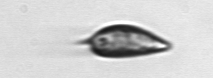
Label: Prorocentrum_triestinum